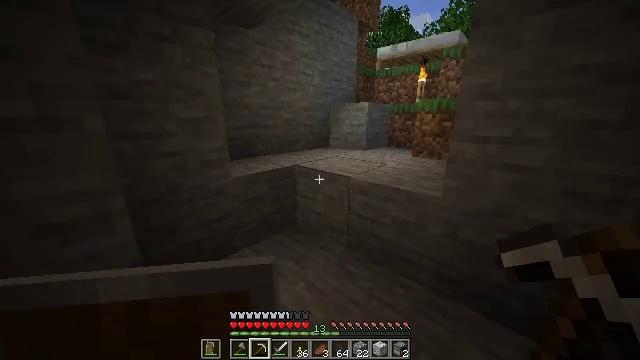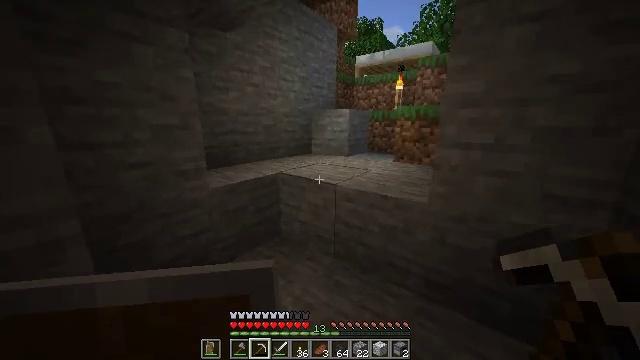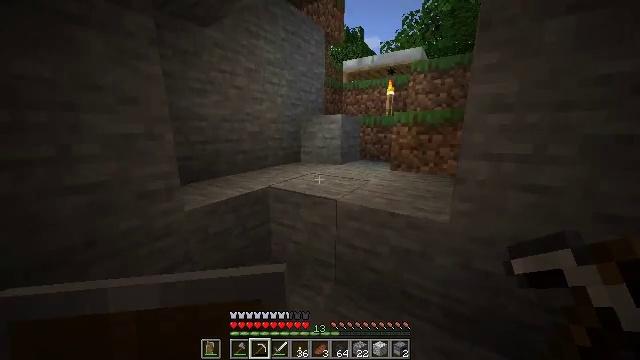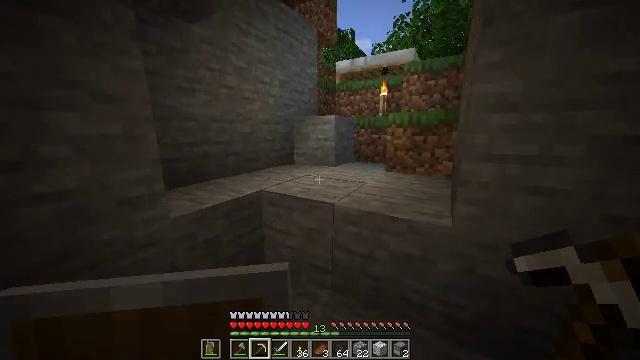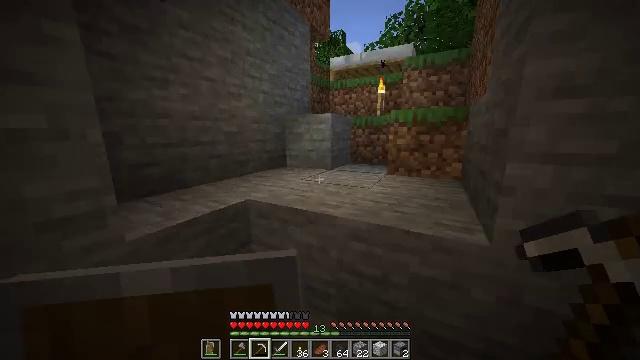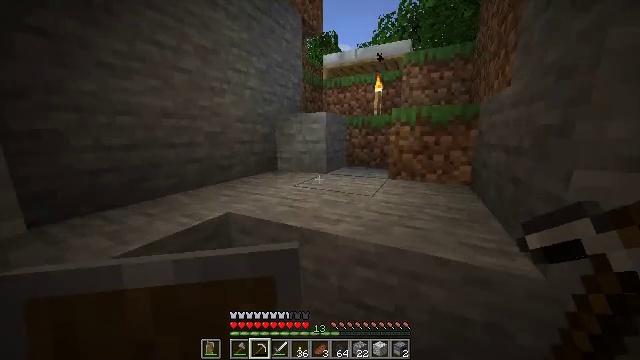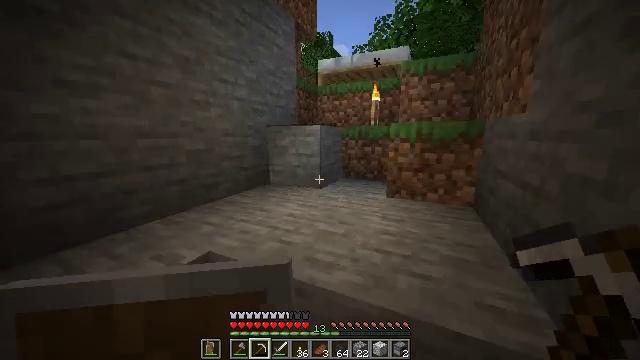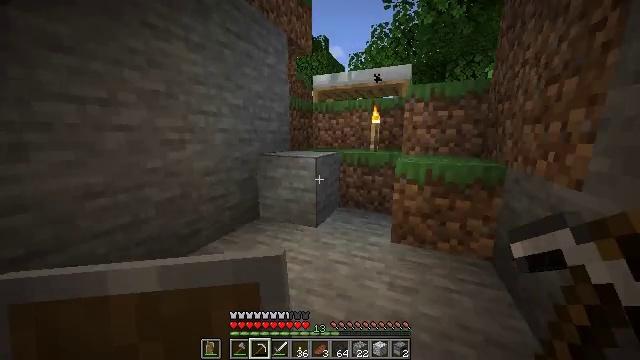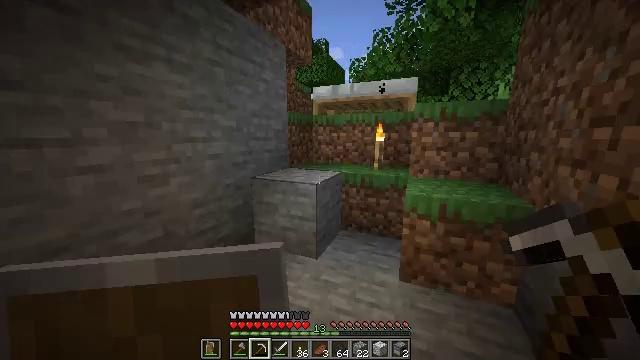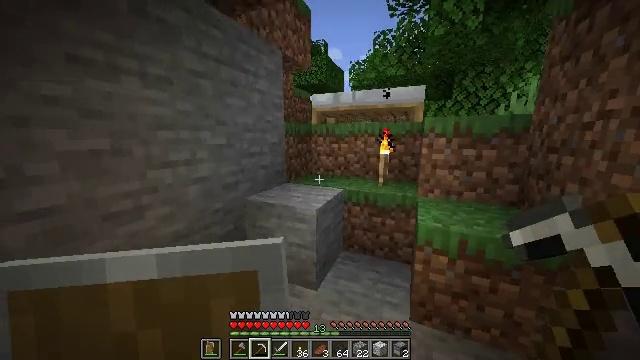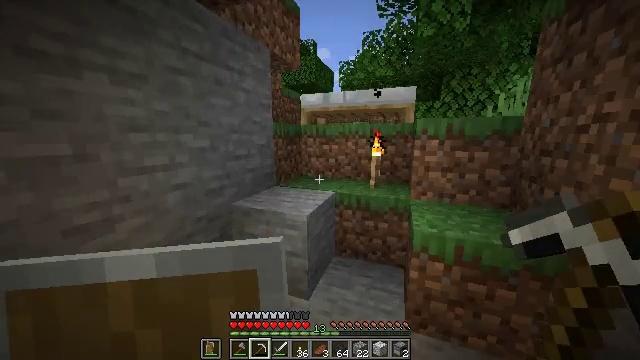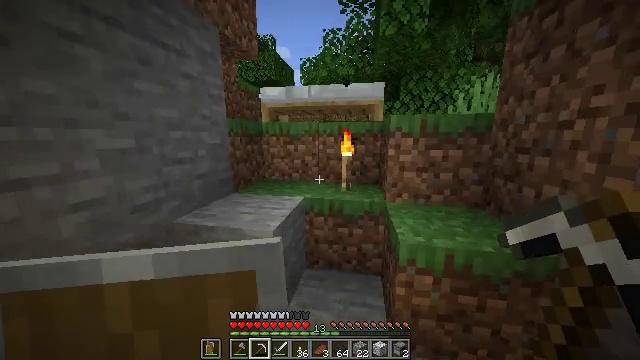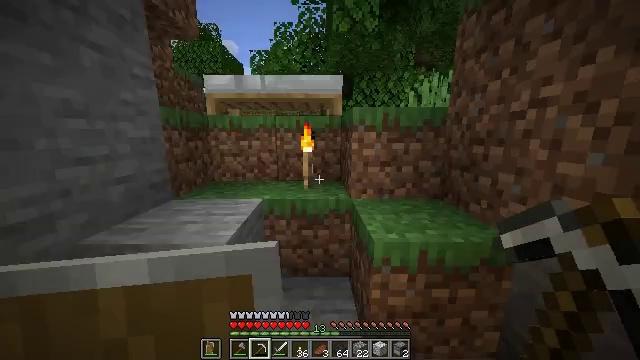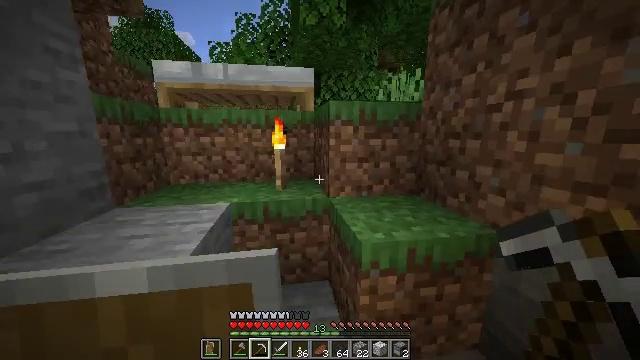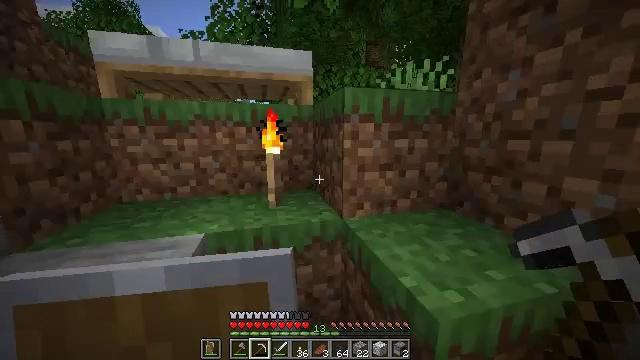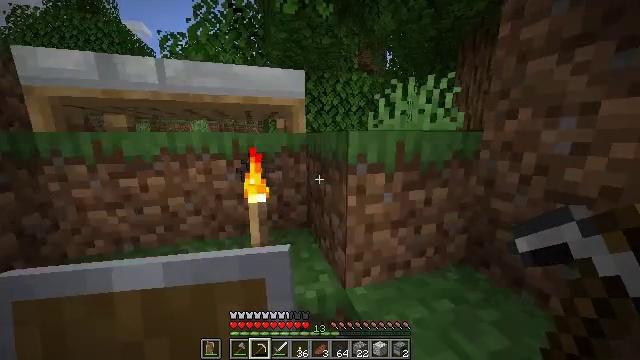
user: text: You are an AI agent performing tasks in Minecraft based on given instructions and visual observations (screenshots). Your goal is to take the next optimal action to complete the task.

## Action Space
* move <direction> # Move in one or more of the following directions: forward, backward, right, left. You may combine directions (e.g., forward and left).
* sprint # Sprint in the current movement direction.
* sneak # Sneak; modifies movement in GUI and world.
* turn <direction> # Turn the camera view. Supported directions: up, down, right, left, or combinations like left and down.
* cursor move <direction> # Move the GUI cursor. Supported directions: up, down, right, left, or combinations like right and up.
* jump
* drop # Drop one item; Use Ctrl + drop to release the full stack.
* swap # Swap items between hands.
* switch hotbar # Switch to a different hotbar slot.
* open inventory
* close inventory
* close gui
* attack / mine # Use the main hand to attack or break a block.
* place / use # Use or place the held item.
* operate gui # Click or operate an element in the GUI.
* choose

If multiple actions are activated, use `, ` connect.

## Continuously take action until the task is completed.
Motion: motion action
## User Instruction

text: Retrieve the white bed for later use.
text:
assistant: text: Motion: move forward, turn right and up
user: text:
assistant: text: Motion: move forward, turn right and up
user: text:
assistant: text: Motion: move forward, turn right
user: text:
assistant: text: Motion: move forward, sprint, turn right
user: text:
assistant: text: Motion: move forward, sprint, turn right
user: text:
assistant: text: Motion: move forward, sprint, turn right, jump
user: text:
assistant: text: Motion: move forward, sprint, turn right, jump
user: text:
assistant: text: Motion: move forward, jump
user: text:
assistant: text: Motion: move forward, jump
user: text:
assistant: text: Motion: move forward, turn right, jump
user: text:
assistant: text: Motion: move forward, turn right
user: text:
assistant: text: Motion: move forward, turn right
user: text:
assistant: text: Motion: move forward, turn right
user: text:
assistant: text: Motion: move forward, turn right
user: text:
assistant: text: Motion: move forward, turn right, jump
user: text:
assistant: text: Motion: move forward, jump
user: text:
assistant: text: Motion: move forward, jump
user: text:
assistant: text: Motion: move forward and move right, jump
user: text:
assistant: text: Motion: move forward and move right, jump
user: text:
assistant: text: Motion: move forward and move right, turn left, jump
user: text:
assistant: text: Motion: move forward and move right, turn left and down, jump
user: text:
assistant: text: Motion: move forward and move right, turn left and down, jump
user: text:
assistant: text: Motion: move forward, turn left
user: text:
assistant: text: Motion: move forward
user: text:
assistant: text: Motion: move forward and move right, jump
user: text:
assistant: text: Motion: move forward and move right, turn left and down, jump
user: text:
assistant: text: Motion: move forward and move right, turn left and down, jump
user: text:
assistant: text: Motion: move forward and move right, turn left and down, jump
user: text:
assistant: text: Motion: move forward and move right, turn down, jump
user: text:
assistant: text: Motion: move forward and move right, turn down, jump